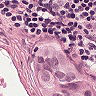
Metastatic tissue present: yes